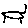
Label: cat